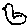
Label: bird